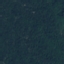
Land use / land cover class: Forest